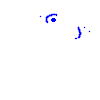
Particle: pion